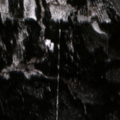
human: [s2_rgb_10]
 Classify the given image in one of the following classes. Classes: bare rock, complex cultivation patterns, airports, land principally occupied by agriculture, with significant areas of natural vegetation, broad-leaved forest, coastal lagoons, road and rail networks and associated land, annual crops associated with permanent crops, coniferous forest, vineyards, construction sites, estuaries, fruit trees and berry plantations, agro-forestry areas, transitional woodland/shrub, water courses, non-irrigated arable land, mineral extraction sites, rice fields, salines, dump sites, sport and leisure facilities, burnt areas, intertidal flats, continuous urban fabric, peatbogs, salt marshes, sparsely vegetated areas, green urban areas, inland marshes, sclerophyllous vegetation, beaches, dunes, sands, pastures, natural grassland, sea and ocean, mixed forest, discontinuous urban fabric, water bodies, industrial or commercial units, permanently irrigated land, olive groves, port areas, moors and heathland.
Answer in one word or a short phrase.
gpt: coniferous forest, mixed forest, transitional woodland/shrub